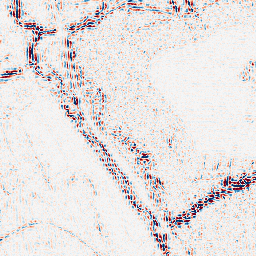
Category: wavelet
Decomposition family: wavelet_dwt
Decomposition parameters: wavelet: sym4
level: 2
Upsampling method: sinc_hamming
Upsampling parameters: scale: 4
kernel_size: 8
Upsampling scale: 4